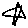
Label: star